Question: I can dynamically create Textbox's in C# code which I have achieved, but people have been saying I need to follow the MVVM pattern, I looked into it and it seems really hard and I just can't get used to it.
I need to dynamically create text boxes, save the information in the text boxes to SQL and then be able to reopen it.
Here is a picture describing what I need to do:

Just need abit of a push start and explanation of how I can do this, I don't want to be supplied with all the code.
EDIT1:
I don't know if this is right.
I have created a class called 'Standard' which looks like this:
'''
namespace MVVModel
{
public class Standard
{
string _title;
string _question;
public string Title
{
get { return _title; }
set { _title = value; }
}
public string Question
{
get { return _question; }
set { _question = value; }
}
}
}
'''
Now I am going to create a ViewModel? What needs to be in this?
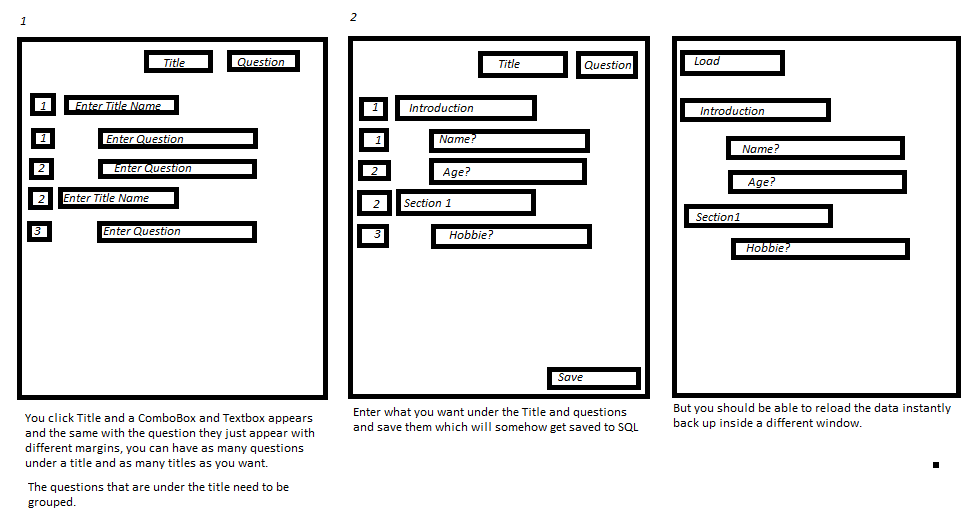
Answer: You can use
'''
<ItemsControl ItemsSource="{Binding StandardCollection}">
<ItemsControl.ItemTemplate>
<DataTemplate DataType="{x:Type Standard}">
<Grid>
<TextBox Text={Binding Title} />
<ItemsControl ItemsSource="{Binding Questions}">
<ItemsControl.ItemTemplate>
<DataTemplate>
<TextBox Text={Binding} />
</DataTemplate>
</ItemsControl.ItemTemplate>
</ItemsControl>
</Grid>
</DataTemplate>
</ItemsControl.ItemTemplate>
</ItemsControl>
'''
Which is binded to any collection in your viewModel.
You can add as many items as required in the collection.
'''
public class Standard
{
string _title;
ObservableCollection<string> _questions;
public string Title
{
get { return _title; }
set {
_title = value;
NotifyOfPropertyChanged(()=>Title);
}
}
public ObservableCollection<string> Questions
{
get { return _questions; }
set {
_questions = value;
NotifyOfPropertyChanged(()=>Questions);
}
}
}
public class StandardViewModel
{
private ObservableCollection<Standard> _standardCollection;
public ObservableCollection<Standard> StandardCollection{
get
{
return _standardCollection;
}
set{
_standardCollection = value;
NotifyOfPropertyChanged(()=>StandardCollection);
}
}
}
'''
Looking at your Diagram 1: Its seems you may have multiple questions for each title. So here is the solution.
Yes, You will need the 'Standard' class to make it simple.
Sorry, I don't have Visual Studio right now, I just wrote this code in NotePad, and pasted here. Not sure about errors. But just are high level idea.